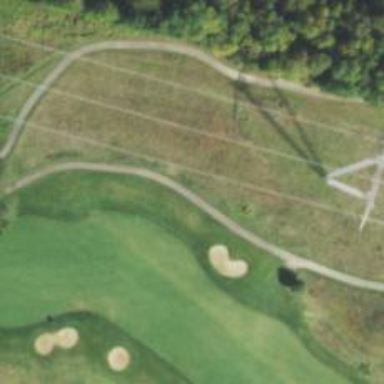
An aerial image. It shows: Path for both road and golf.